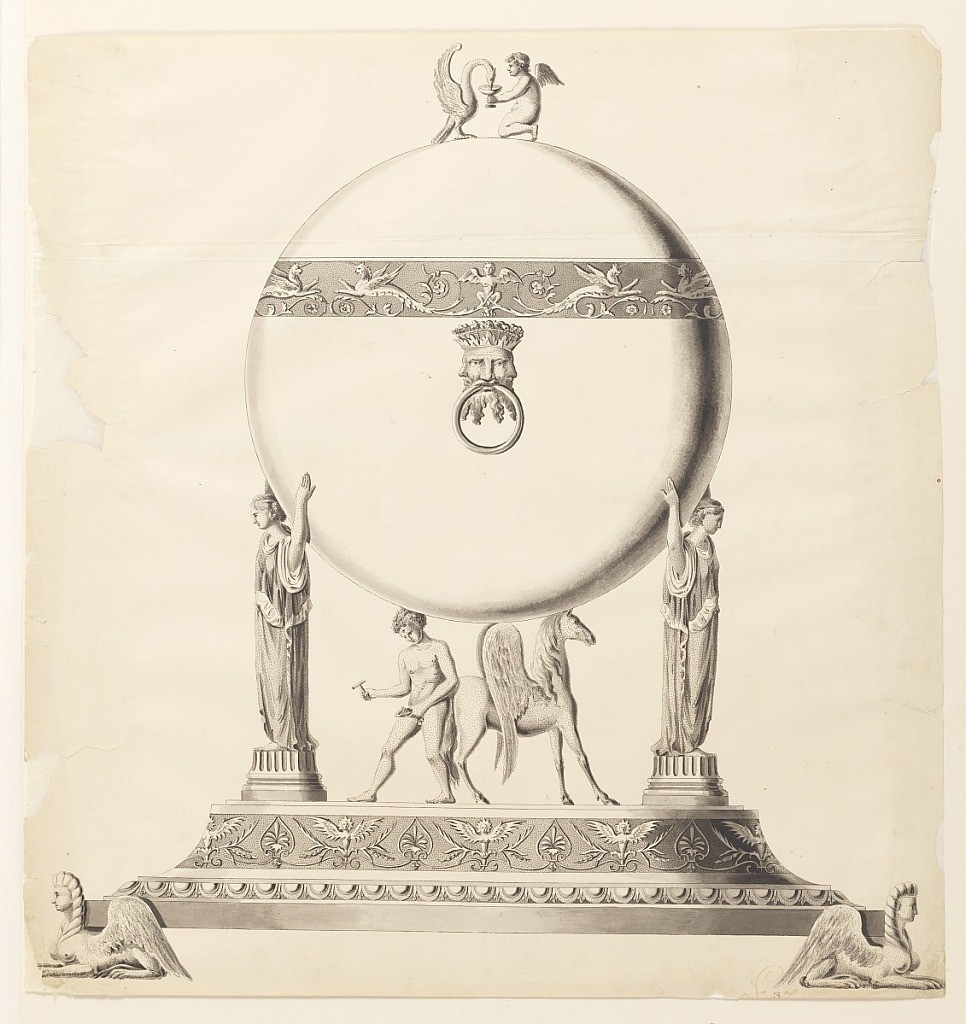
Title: Design for a Tureen
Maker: Joseph Anton Seethaler II, German, 1799–1868
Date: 1825-1835
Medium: Pen and ink, brush and washes
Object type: drawing
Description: The circular vessel is supported by two caryatides and in the center by a man shoeing a winged horse. The base rests on seated sphinxes. The vessel is banded by motifs of gryphons, and the handle is in the form of three-faced Janus with a ring through its mouth.The finial is in the form of a kneeling putto giving a swan of drink from a cup.